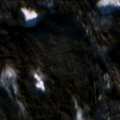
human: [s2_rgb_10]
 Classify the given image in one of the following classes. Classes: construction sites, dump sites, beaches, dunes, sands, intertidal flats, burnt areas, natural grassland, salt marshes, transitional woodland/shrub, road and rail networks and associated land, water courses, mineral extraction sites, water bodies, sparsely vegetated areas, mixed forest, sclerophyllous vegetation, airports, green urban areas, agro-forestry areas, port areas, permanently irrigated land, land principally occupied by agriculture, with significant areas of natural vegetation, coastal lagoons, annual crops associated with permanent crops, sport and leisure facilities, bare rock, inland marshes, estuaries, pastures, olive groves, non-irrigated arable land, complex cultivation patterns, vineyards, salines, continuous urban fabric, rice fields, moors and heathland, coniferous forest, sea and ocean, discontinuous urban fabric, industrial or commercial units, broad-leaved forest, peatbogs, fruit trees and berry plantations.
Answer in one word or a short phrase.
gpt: coniferous forest, mixed forest